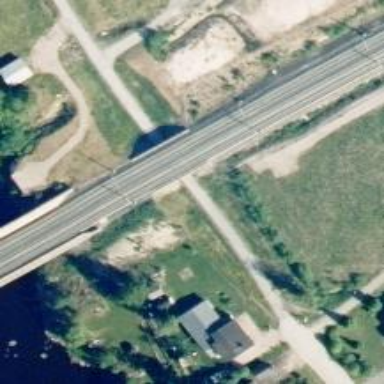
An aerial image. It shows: Continuous rail railway with electrified contact line.